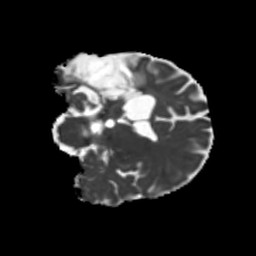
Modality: MD
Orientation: coronal
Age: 39
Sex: male
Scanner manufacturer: siemens
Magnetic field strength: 3 T
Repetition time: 5.25 s
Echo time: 0.08 s